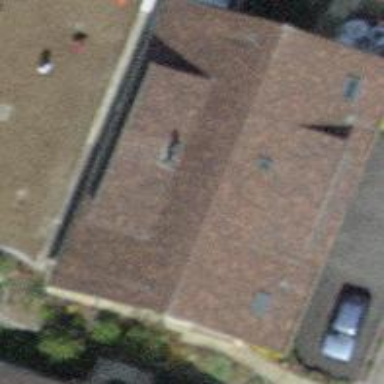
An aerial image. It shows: Terrace building.